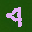
Label: 4